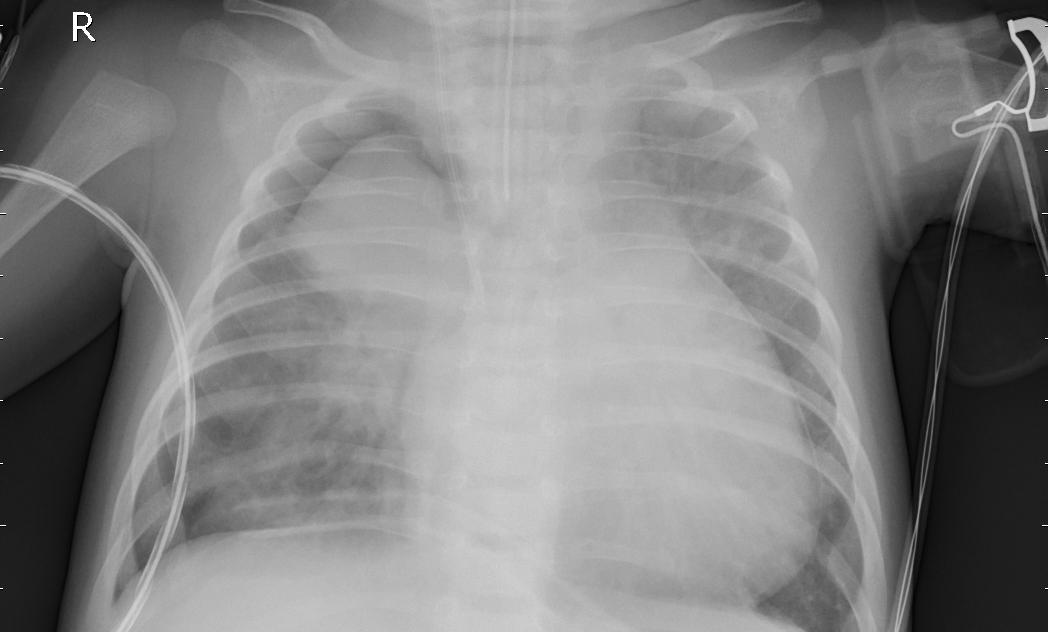
Diagnosis: PNEUMONIA